Question: Is it possible to add an 'imageView' behind a 'UITableView'? How would I add this image:

So that users could see it behind a tableview (background set to clear)?
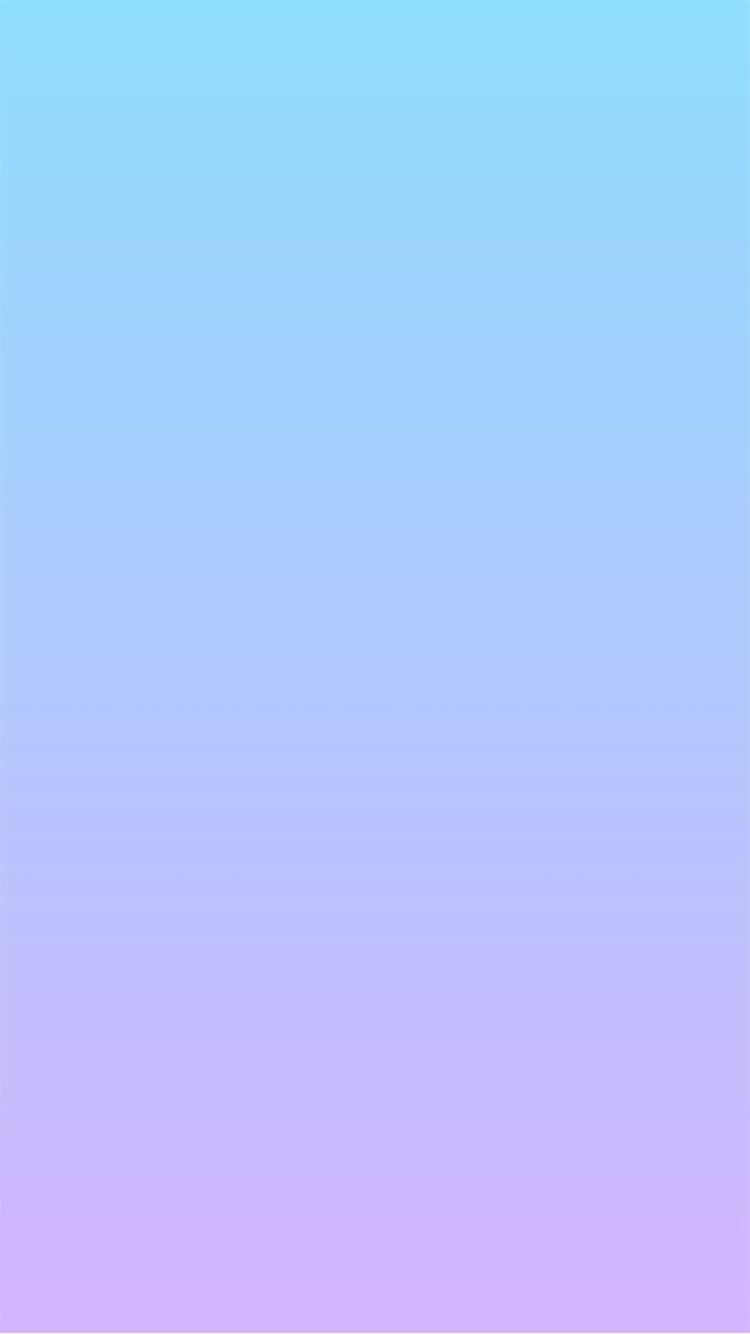
Answer: The following should work:
'''
tableView.backgroundColor = UIColor(patternImage: UIImage(named: "your_image_name")!)
'''
As the function names imply, a 'UIColor' is created from the image you supply.
Refer to the Apple documentation <URL> for more information.